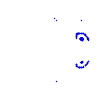
Particle: pion